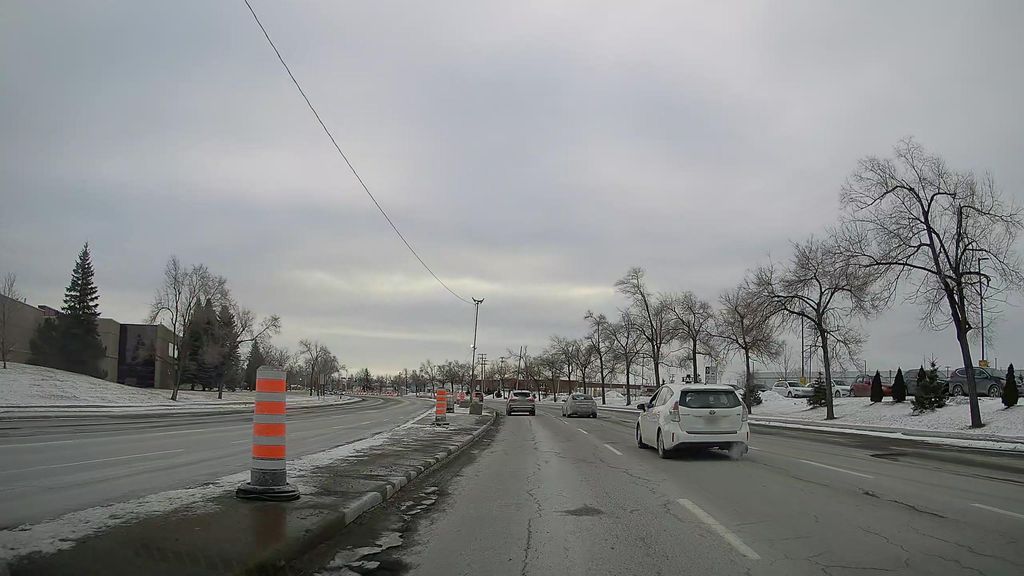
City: montreal